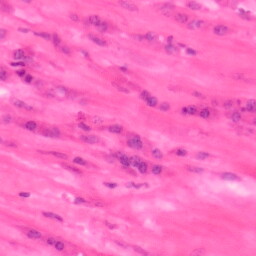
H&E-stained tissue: Colon